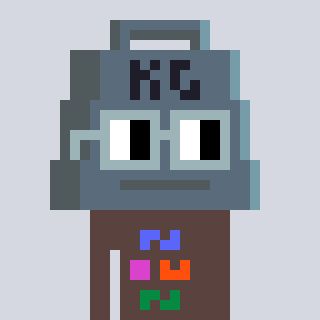
a pixel art character with square dark gray glasses, a weight-shaped head and a darkbrown-colored body on a cool background